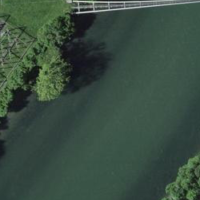
EUNIS habitat code: 15
Species observed at this site:
Ciconia ciconia